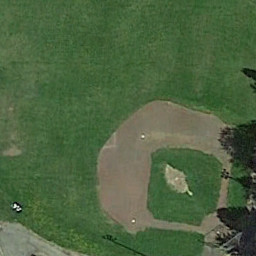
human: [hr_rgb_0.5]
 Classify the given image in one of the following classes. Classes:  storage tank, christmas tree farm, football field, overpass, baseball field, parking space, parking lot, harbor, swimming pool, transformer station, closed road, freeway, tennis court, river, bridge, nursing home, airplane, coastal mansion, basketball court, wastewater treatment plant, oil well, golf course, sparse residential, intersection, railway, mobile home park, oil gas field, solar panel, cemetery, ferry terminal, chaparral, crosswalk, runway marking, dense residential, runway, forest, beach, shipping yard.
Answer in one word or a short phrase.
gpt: baseball field